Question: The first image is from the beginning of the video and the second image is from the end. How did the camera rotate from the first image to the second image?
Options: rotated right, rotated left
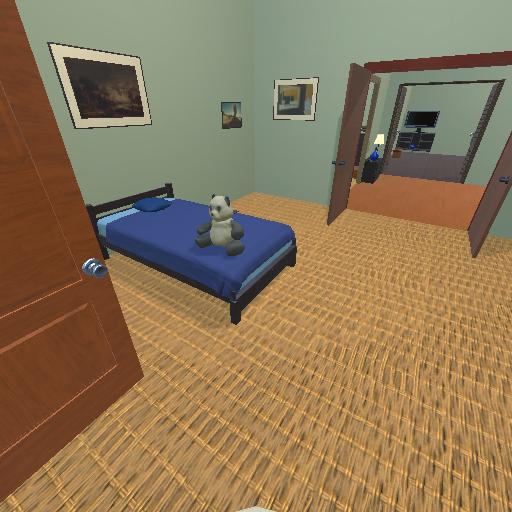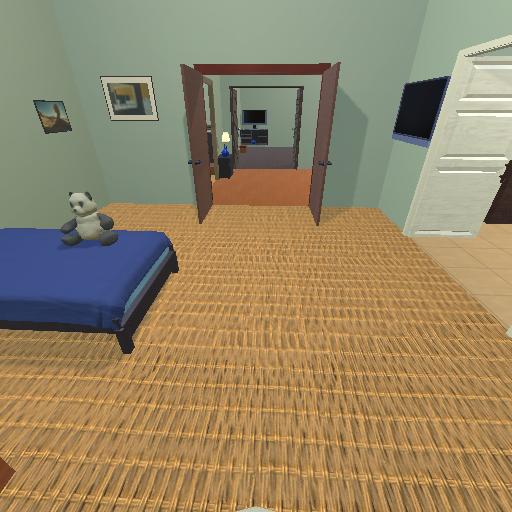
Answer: rotated right